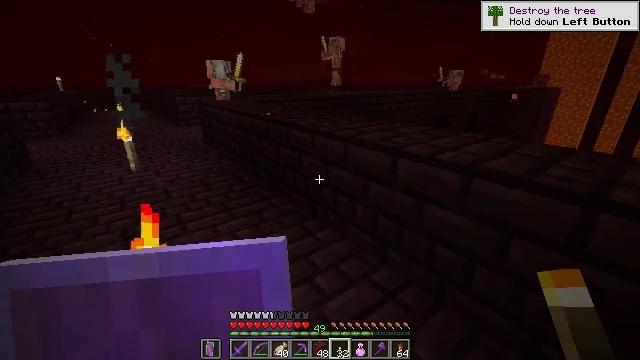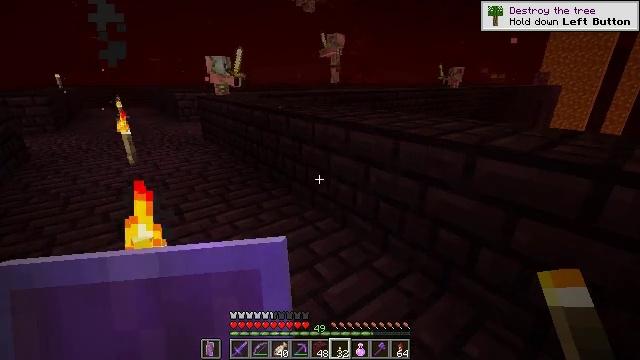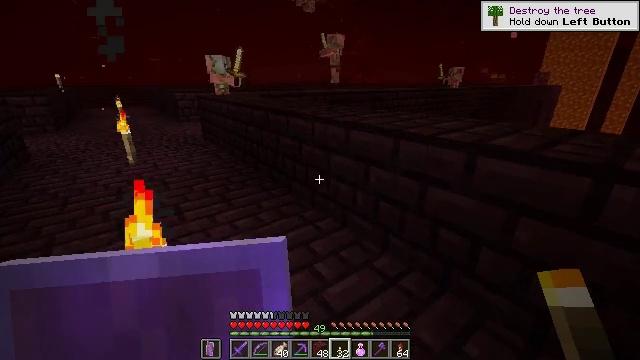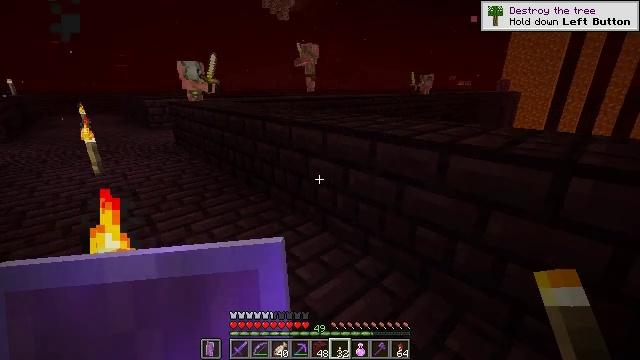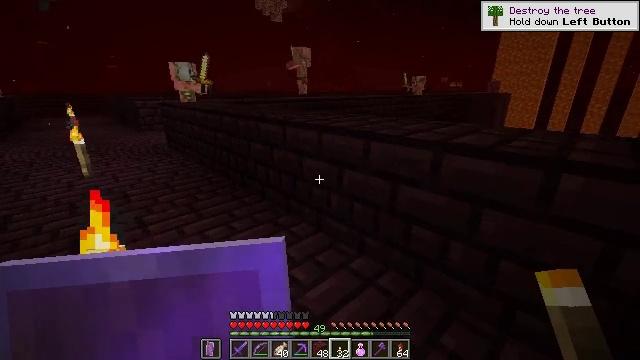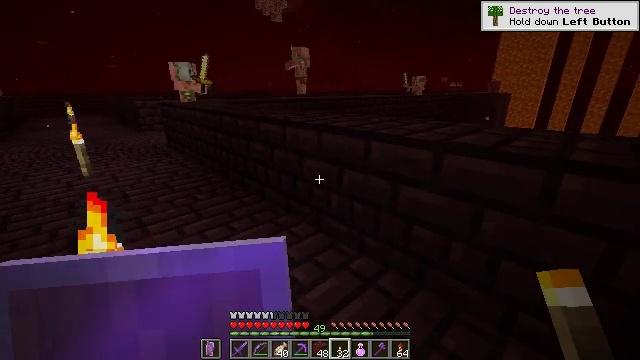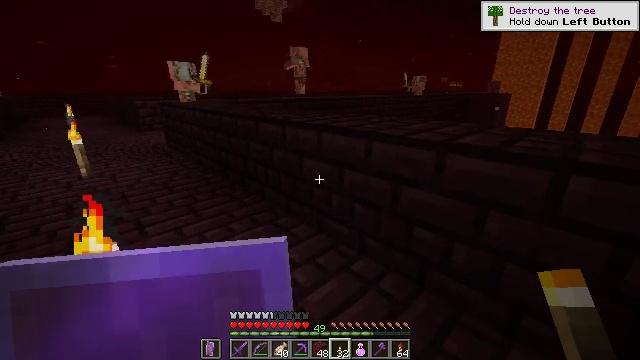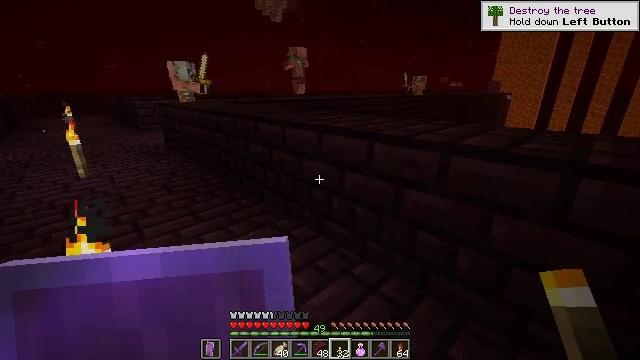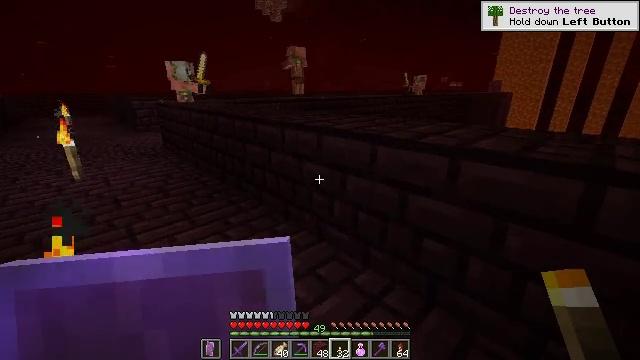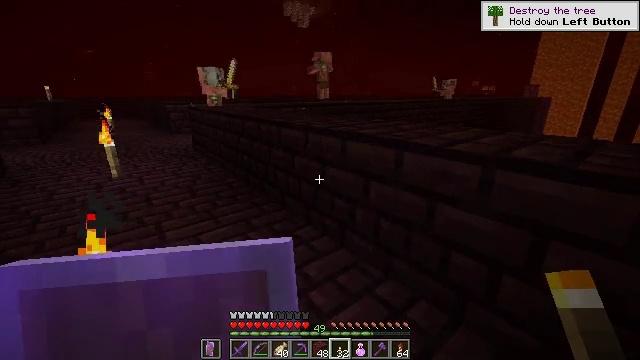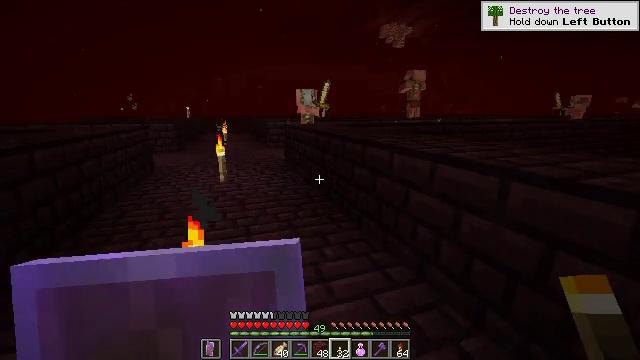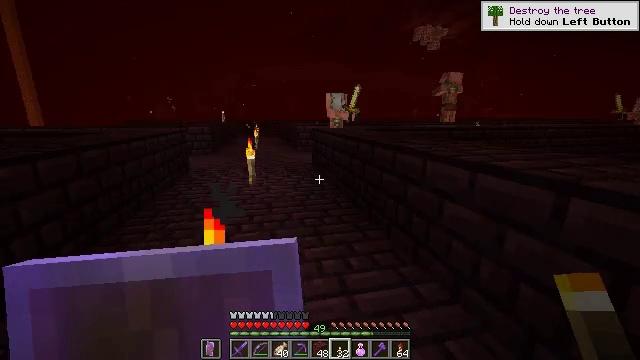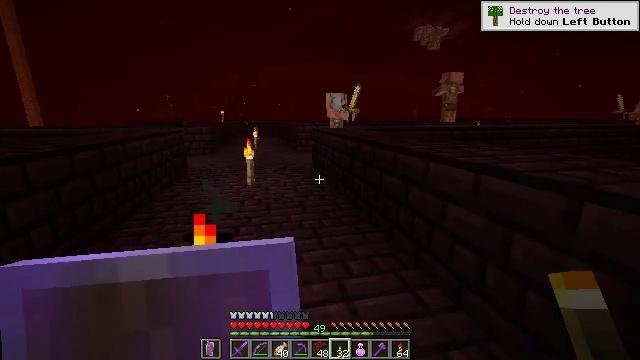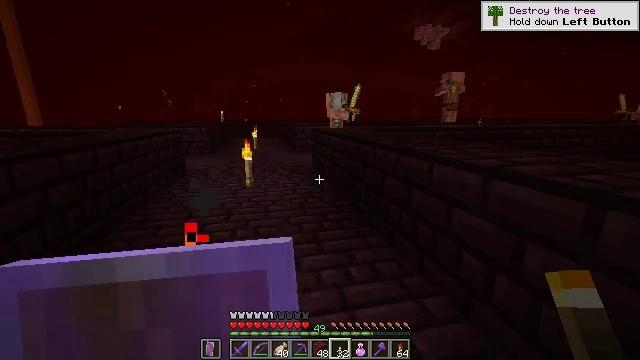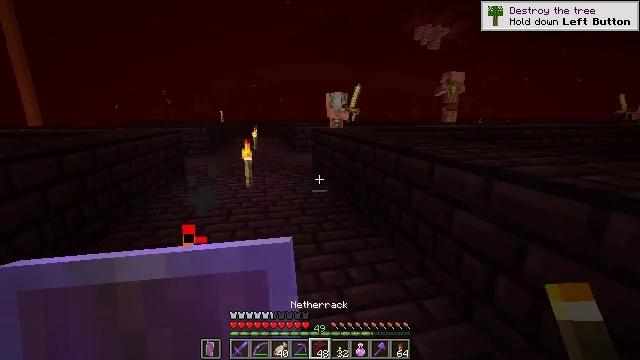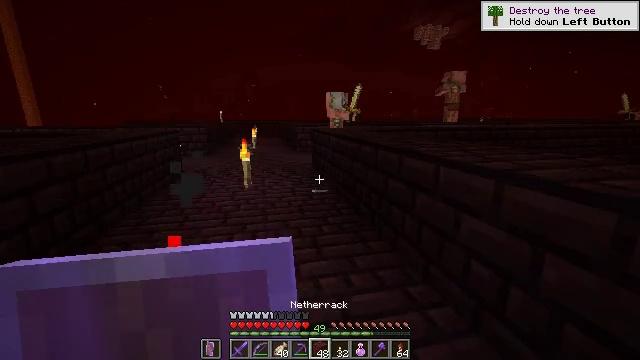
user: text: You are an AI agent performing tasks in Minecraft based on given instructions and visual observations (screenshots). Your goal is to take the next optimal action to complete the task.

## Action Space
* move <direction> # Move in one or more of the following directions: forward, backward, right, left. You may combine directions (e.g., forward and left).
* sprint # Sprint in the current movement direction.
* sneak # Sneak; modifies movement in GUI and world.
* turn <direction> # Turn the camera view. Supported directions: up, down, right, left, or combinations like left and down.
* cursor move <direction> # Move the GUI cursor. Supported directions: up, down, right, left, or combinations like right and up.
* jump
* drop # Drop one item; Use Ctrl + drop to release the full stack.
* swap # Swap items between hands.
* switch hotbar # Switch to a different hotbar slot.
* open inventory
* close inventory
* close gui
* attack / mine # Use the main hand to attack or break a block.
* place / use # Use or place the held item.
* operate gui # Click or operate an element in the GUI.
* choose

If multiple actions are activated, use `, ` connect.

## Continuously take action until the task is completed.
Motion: motion action
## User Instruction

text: Collect nether bricks for building.
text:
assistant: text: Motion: sneak
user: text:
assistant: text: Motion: sneak
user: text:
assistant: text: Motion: sneak, turn right and up
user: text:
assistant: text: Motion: sneak, turn right
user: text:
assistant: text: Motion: move forward, sneak
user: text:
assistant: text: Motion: move forward, sneak
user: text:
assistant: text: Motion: move forward, sneak
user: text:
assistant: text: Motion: move forward, sneak
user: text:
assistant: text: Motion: move forward, sneak, turn left
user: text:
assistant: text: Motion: move forward, sneak, turn left and up
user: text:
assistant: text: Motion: move forward, sneak, turn left
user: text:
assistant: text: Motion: move forward, sneak
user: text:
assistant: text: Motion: move forward, sneak
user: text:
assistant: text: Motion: move forward, sneak
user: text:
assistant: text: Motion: move forward, sneak
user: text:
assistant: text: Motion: move forward, sneak
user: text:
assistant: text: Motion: move forward, sneak
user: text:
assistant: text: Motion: move forward, sneak
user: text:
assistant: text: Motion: move forward, sneak
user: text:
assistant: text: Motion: move forward, sneak
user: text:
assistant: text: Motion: move forward, sneak
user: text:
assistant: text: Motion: move forward, sneak
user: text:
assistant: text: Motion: move forward, sneak
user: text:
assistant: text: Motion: move forward, sneak
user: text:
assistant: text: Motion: sneak, turn right
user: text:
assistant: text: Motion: sneak, turn right
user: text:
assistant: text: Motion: sneak, turn right and down
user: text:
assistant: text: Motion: sneak, turn right and down
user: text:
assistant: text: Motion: sneak, turn right
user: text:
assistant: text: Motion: sneak